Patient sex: M
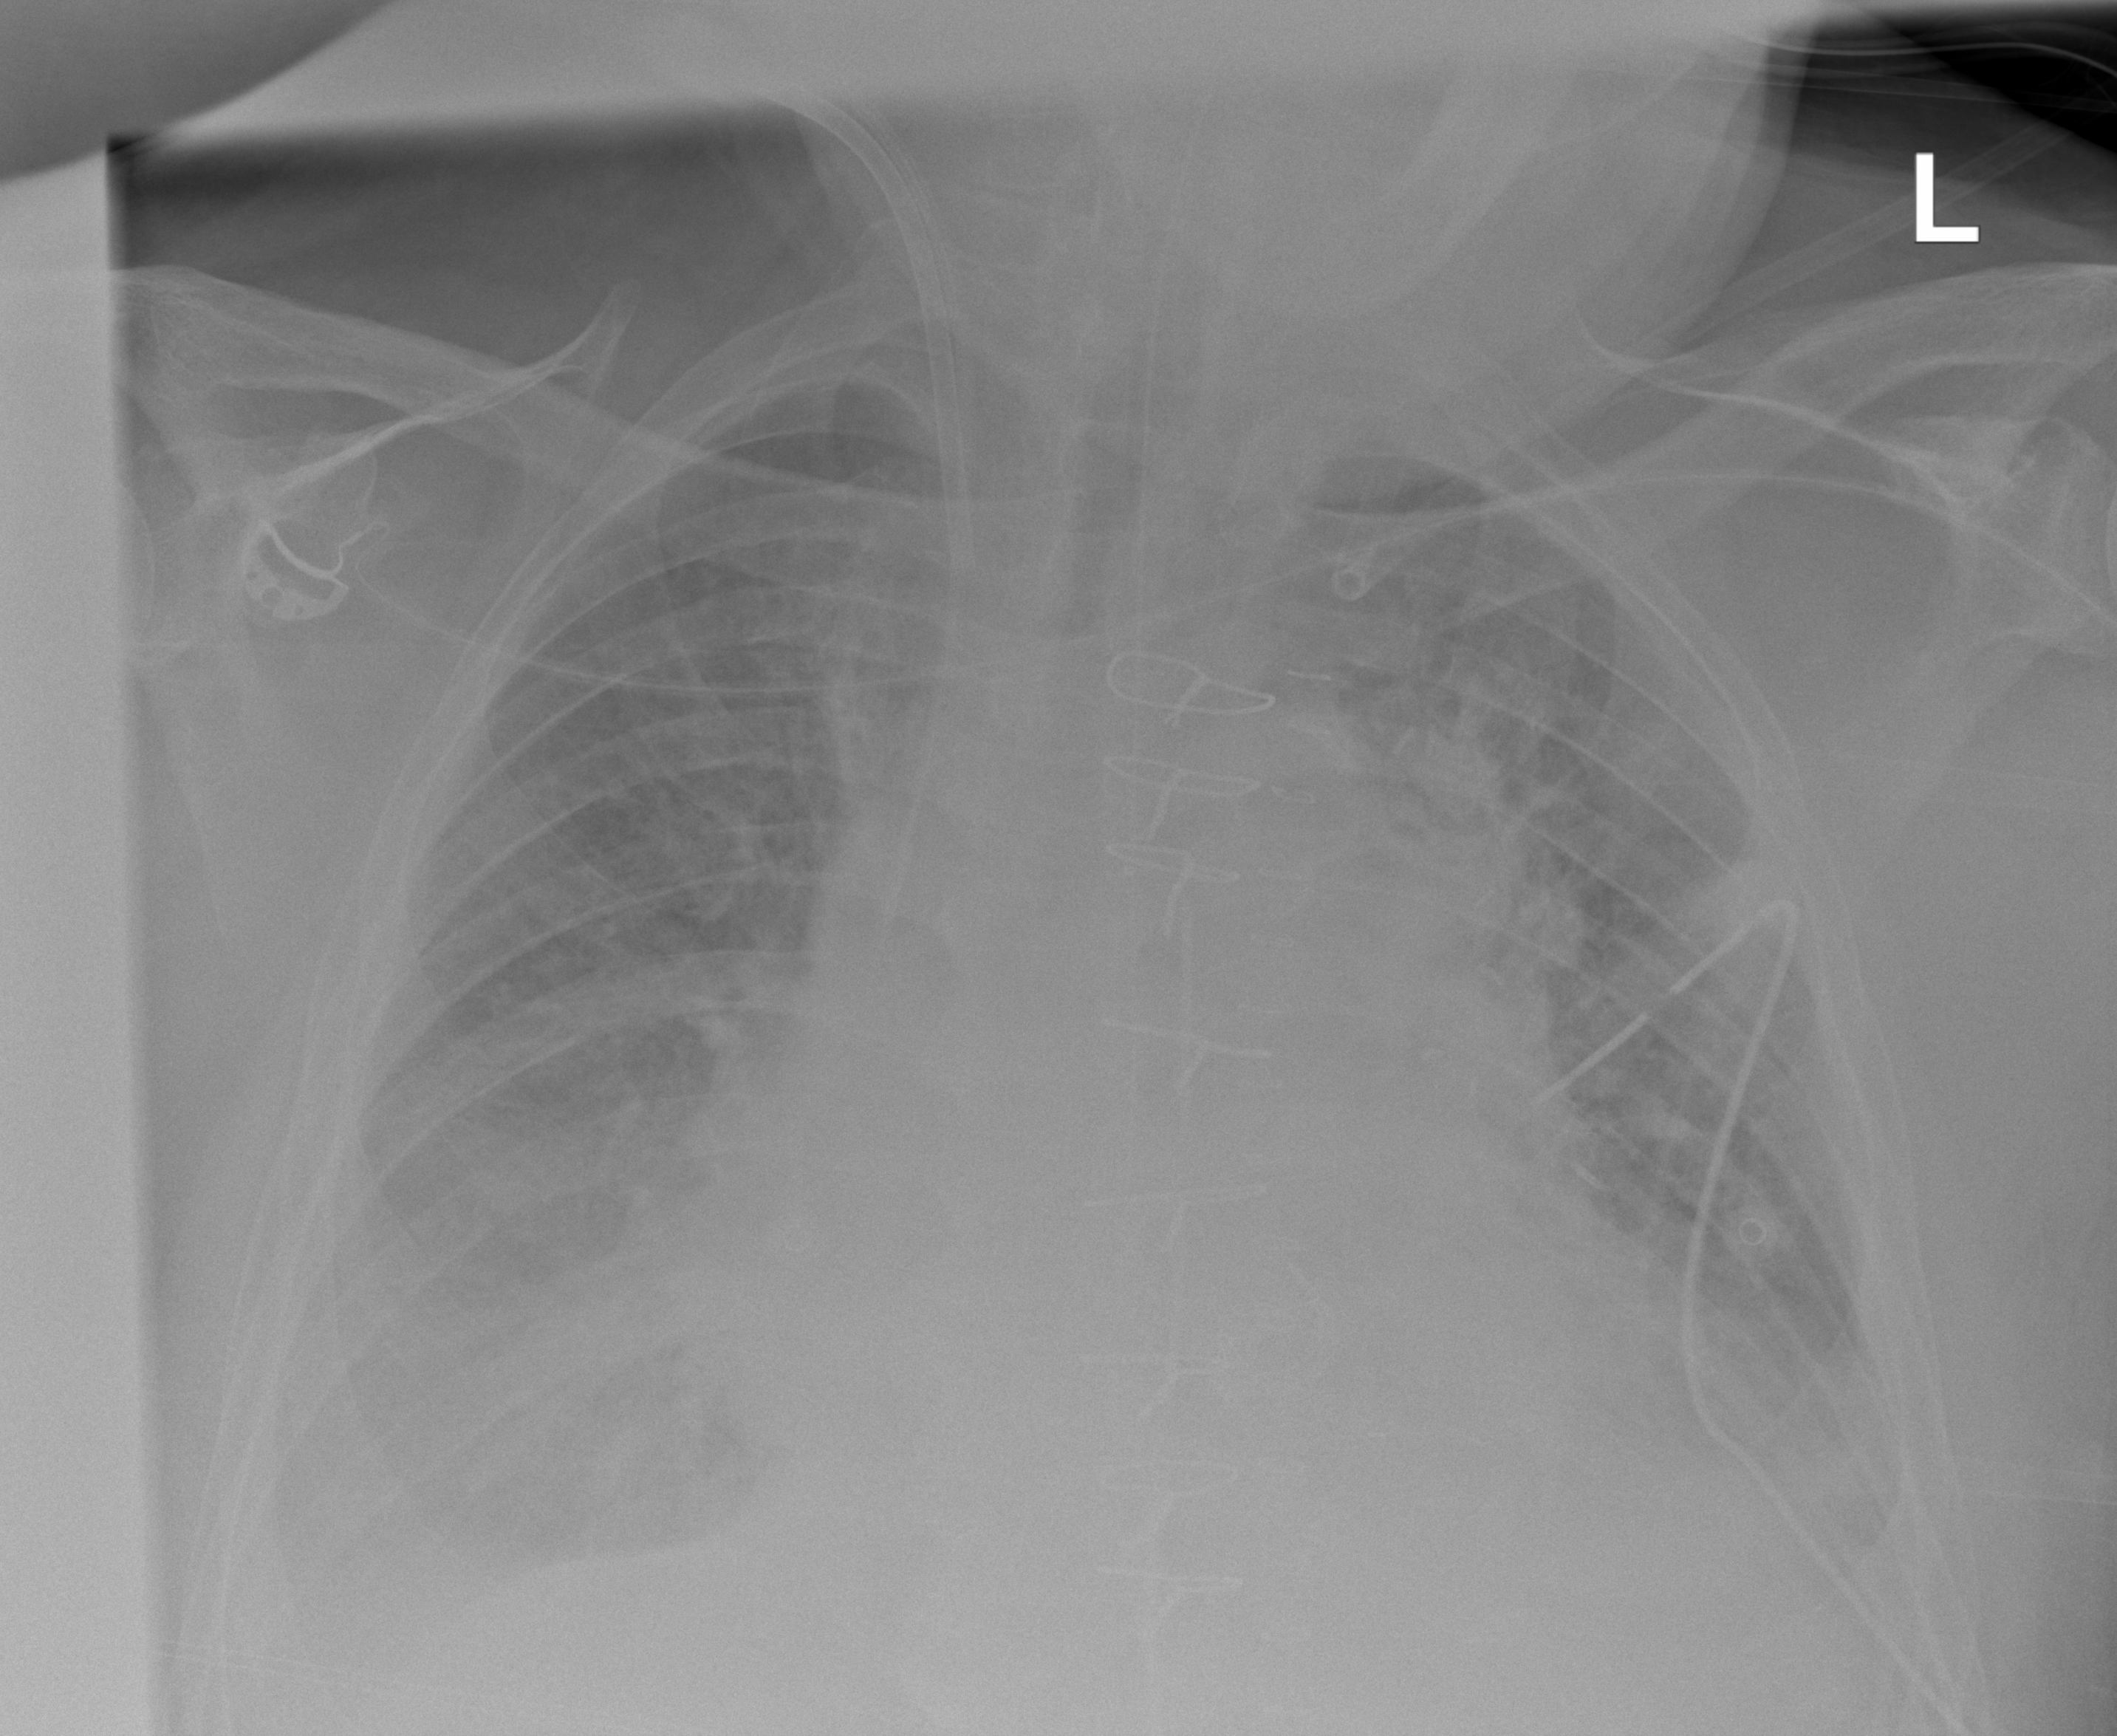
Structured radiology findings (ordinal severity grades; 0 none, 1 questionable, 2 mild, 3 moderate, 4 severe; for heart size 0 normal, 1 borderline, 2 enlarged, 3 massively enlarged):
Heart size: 2
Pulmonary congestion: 3
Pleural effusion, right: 2
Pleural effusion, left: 2
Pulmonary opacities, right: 2
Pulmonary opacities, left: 2
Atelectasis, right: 2
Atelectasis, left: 2